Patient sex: F
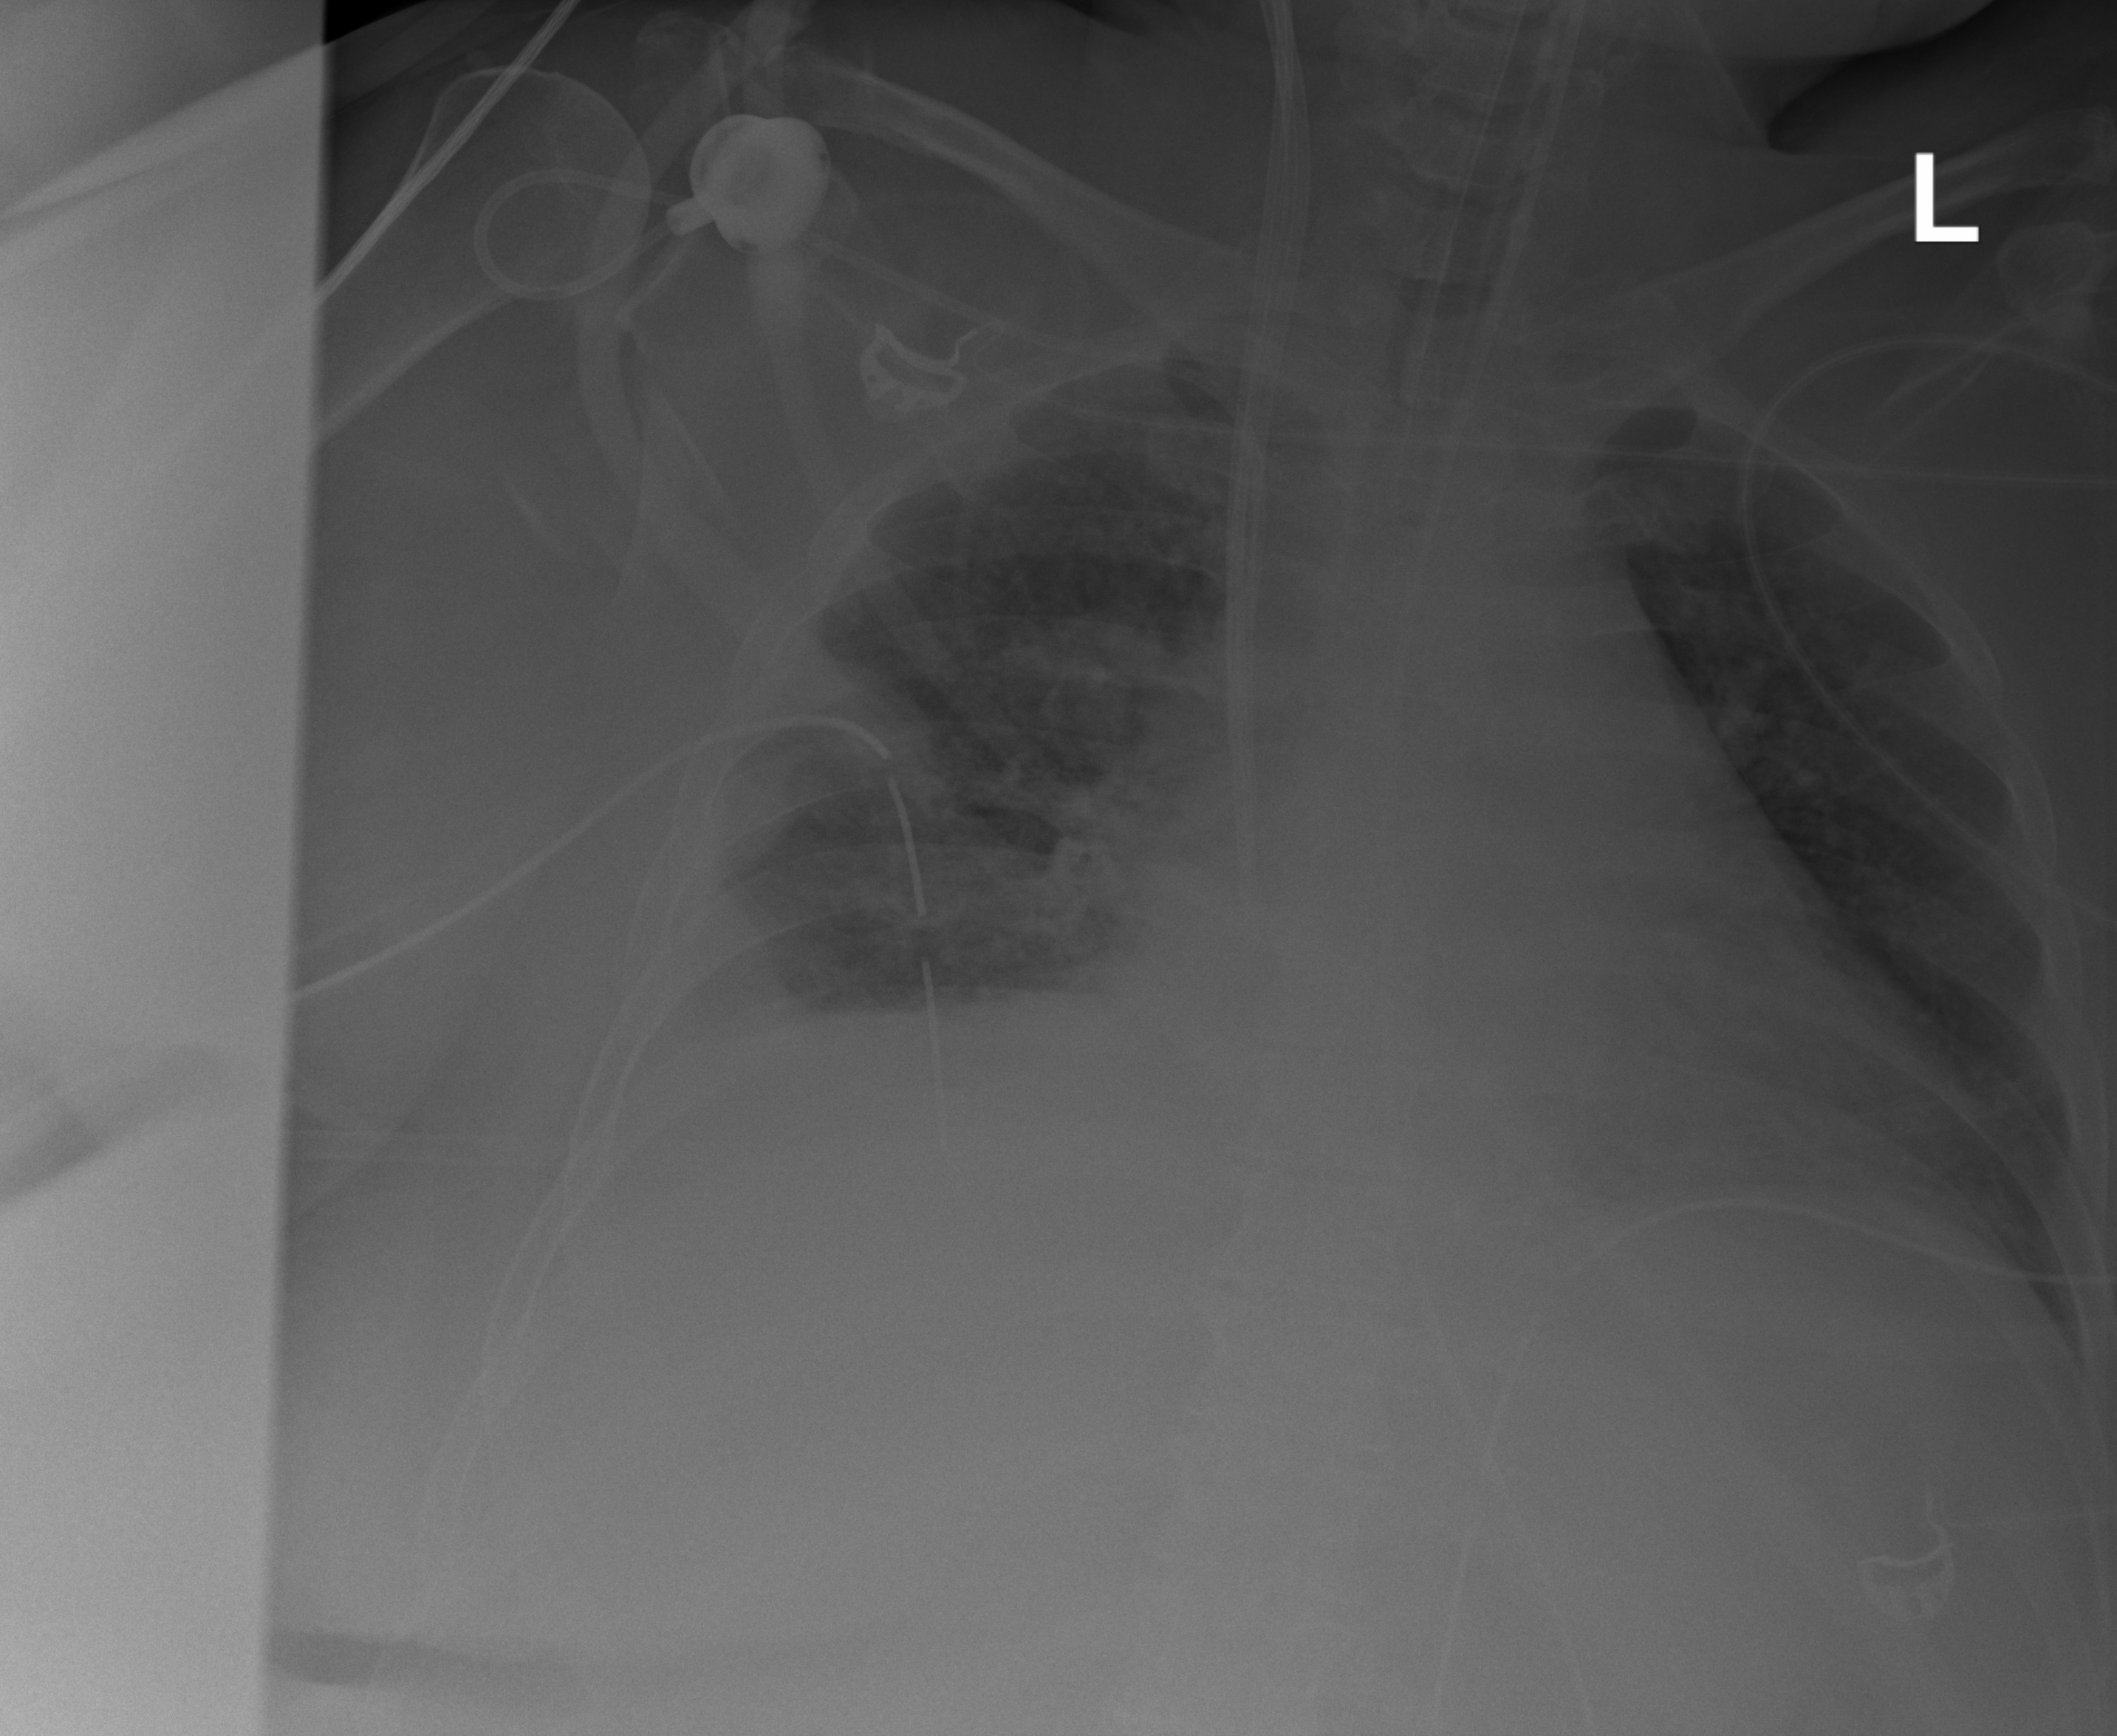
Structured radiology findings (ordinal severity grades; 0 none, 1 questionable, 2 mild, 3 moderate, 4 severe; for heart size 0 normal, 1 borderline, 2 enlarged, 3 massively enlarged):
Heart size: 1
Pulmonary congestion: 0
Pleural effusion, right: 2
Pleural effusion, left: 2
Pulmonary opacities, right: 2
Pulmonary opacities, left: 2
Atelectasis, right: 3
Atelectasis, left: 2